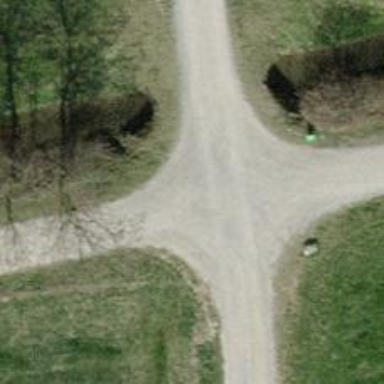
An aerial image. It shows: Track road with pebblestone surface running over bridge.